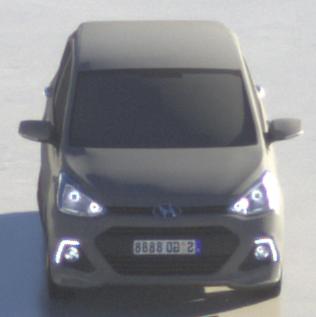
Make: Hyundai
Model: i10
Detailed model: Gen. 2
Model produced from: 2013
Model produced until: 2019
Doors: 5
Color: gray
Road condition: wet road
Daytime: morning or afternoon
Contrast: high contrast